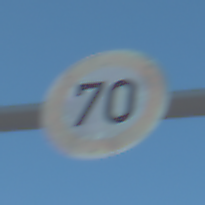
Verkehrszeichen: Geschwindigkeit70
Umgebung: Outdoor, Nature
Tageszeit: MorningAfternoon
Wetter: Clear
Licht: Natural
Jahreszeit: NotSpecified
Kontrast: HighContrast